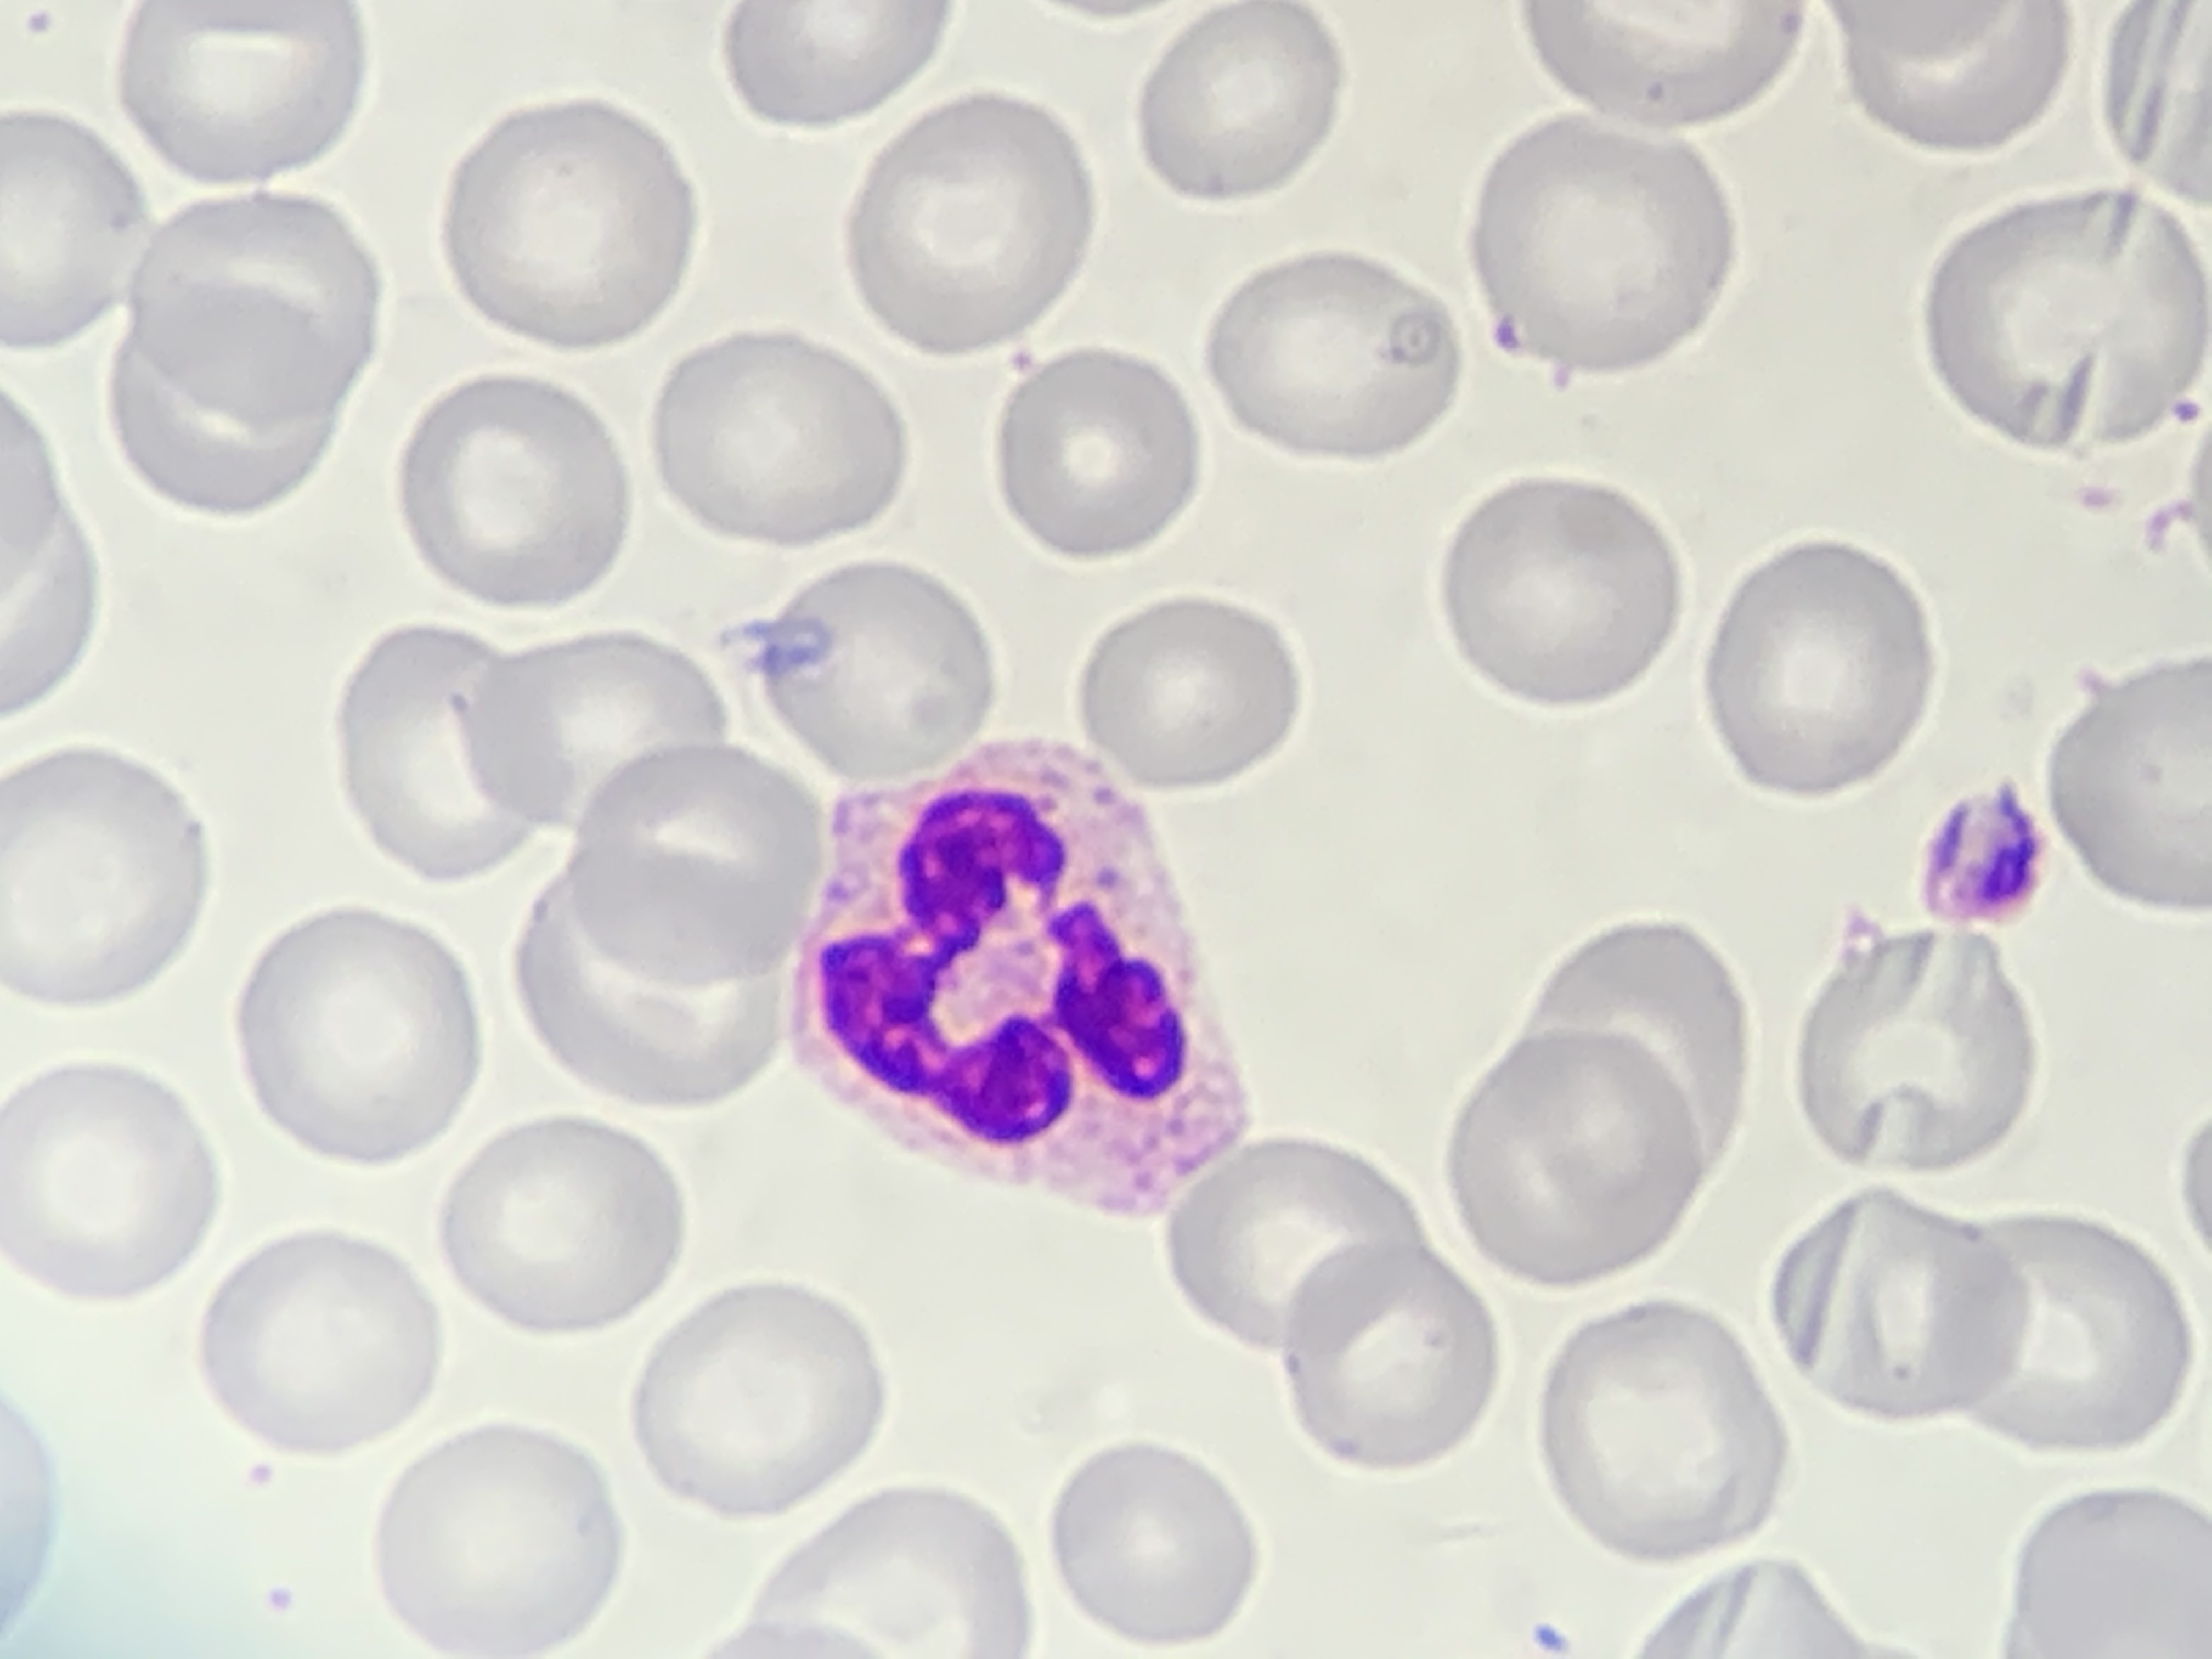
Cell type: NEUTROPHILS